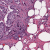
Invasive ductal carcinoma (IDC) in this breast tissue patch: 1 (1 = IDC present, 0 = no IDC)